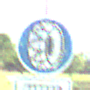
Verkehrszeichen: SchneekettenVorgeschrieben
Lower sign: HinweisDurchSinnbild13
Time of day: MorningAfternoon
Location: Outdoor (Nature)
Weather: PartlyCloudy
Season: NotSpecified
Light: Natural